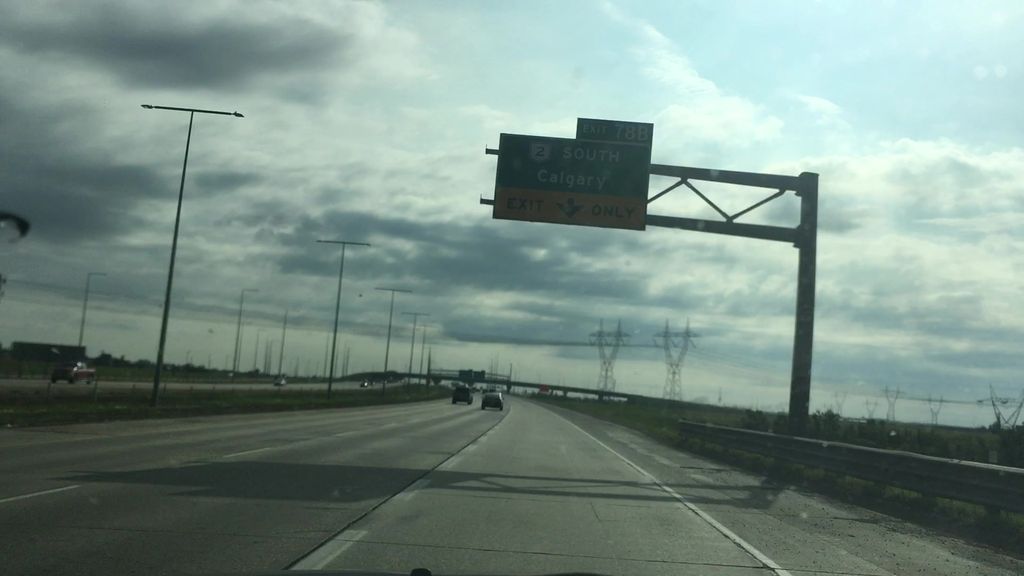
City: edmonton